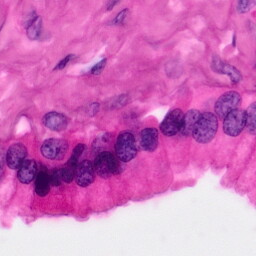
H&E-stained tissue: Pancreatic